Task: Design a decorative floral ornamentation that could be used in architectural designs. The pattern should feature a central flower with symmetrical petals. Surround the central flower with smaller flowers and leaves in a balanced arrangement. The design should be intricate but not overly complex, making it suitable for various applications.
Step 720:
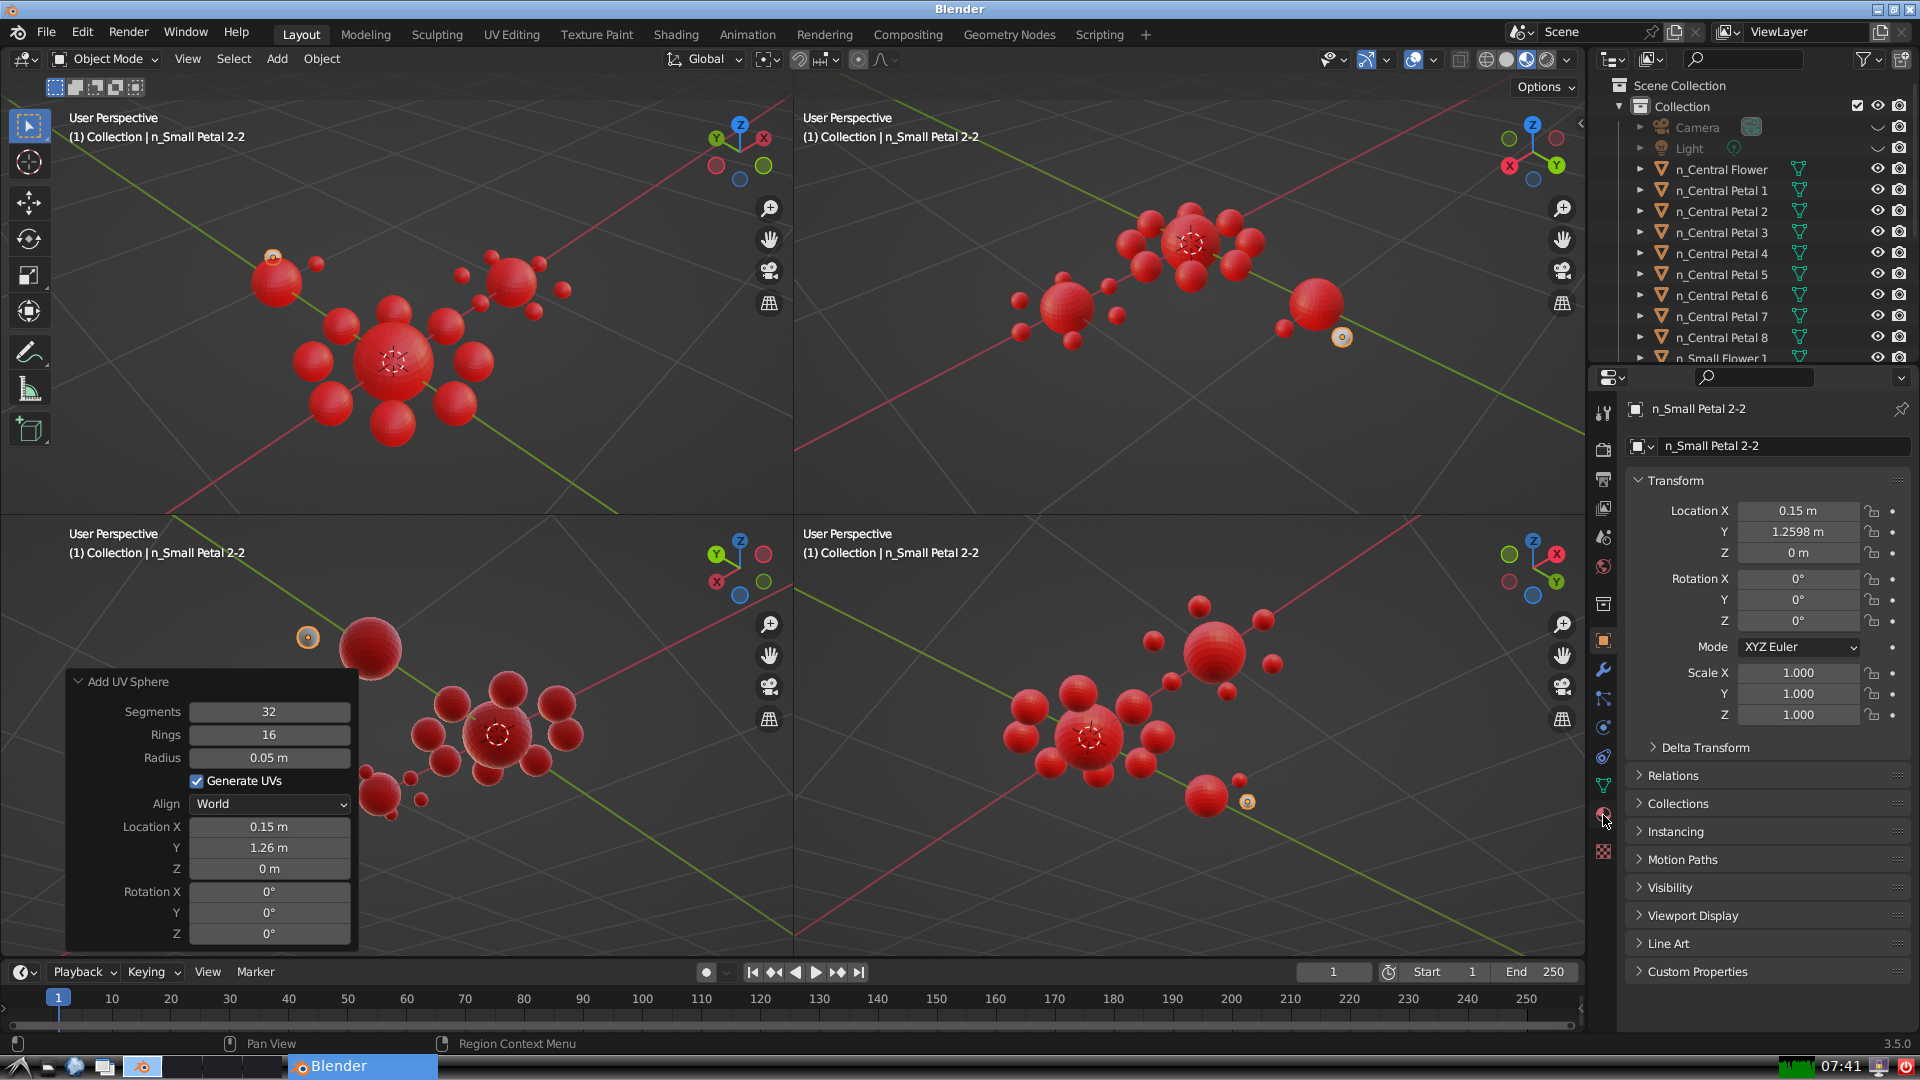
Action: click: no